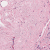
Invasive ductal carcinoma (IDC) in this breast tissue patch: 0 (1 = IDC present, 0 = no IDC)